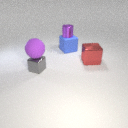
large red metal cube to the right of large blue rubber cube